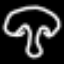
Label: mushroom